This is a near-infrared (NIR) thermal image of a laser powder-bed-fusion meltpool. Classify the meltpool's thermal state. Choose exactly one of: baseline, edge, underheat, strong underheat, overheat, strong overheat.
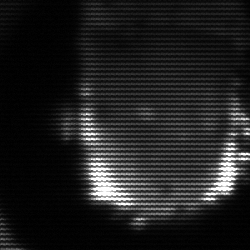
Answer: baseline